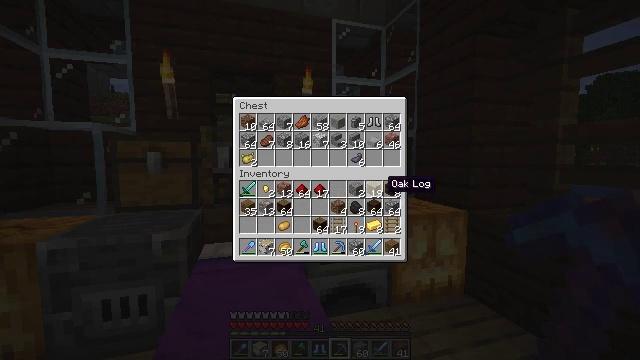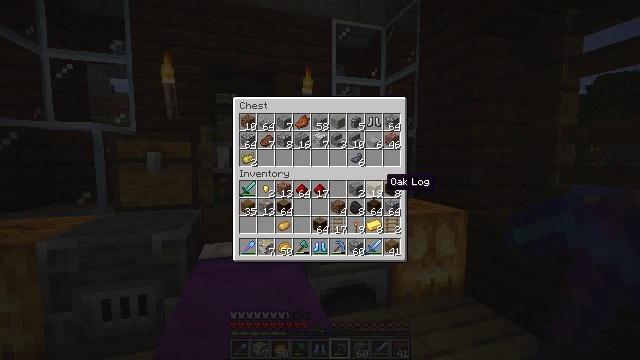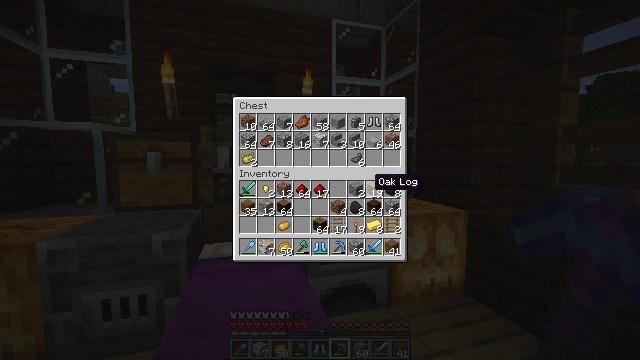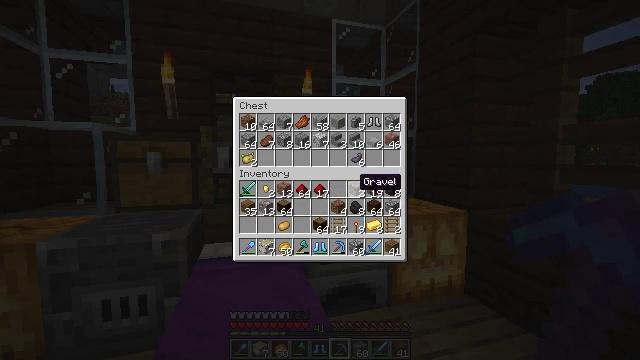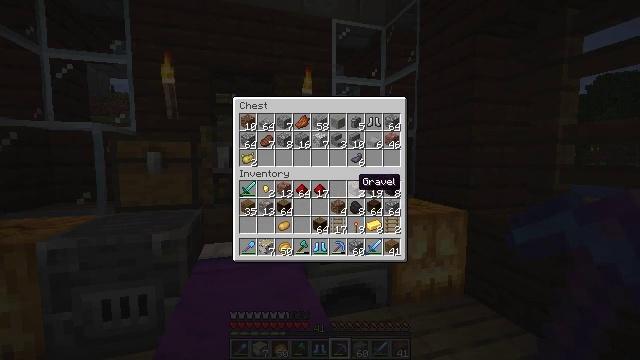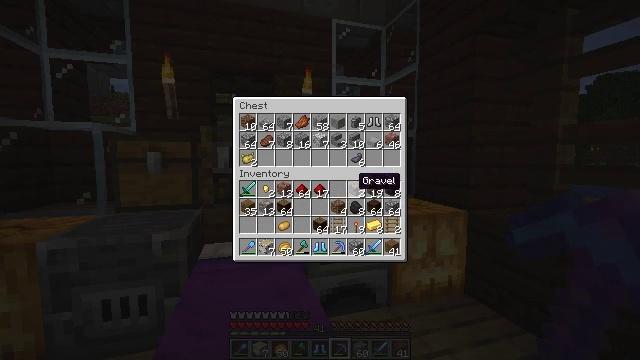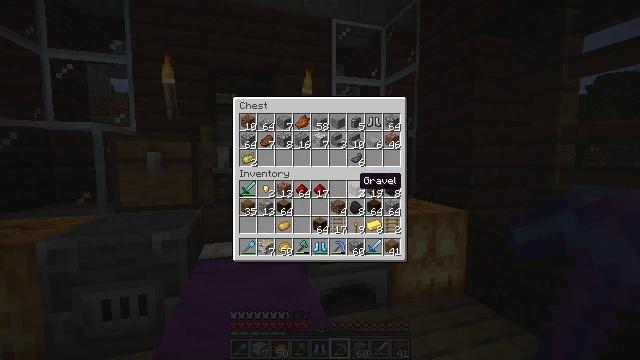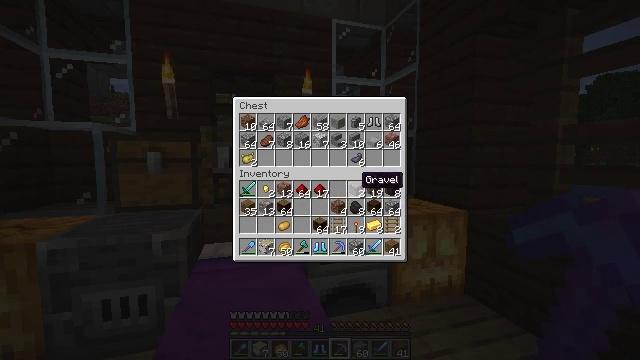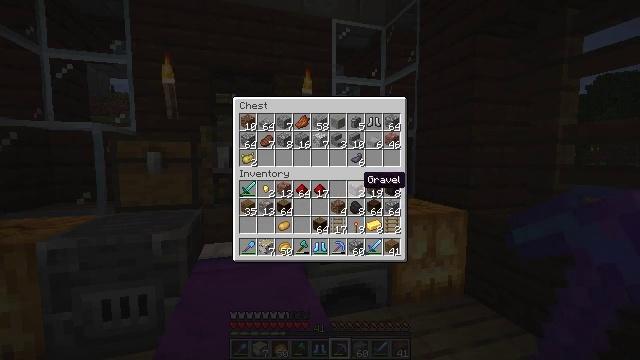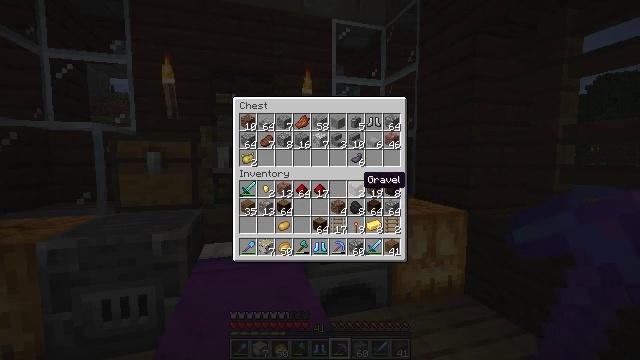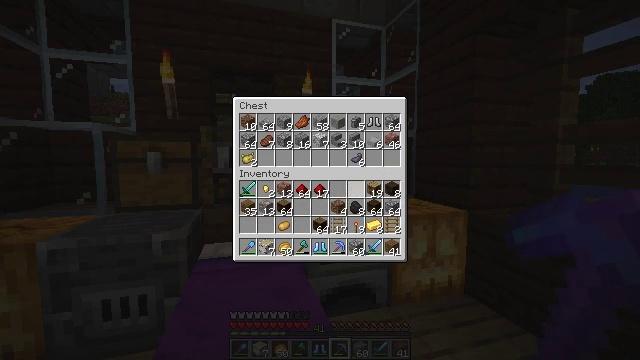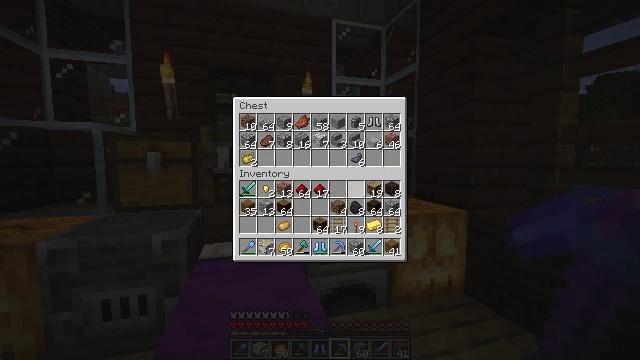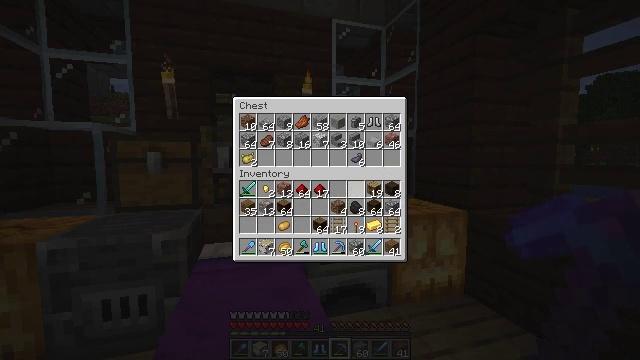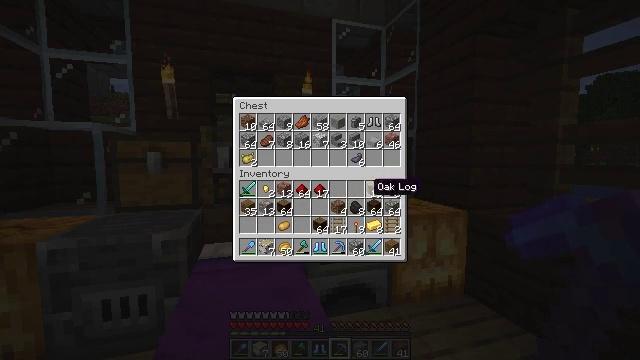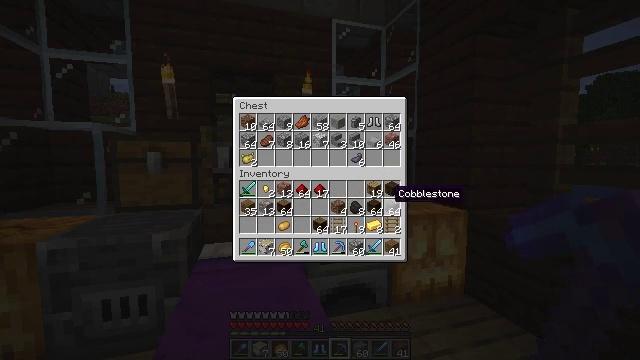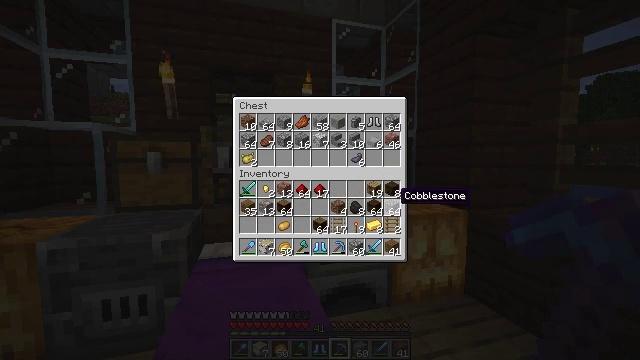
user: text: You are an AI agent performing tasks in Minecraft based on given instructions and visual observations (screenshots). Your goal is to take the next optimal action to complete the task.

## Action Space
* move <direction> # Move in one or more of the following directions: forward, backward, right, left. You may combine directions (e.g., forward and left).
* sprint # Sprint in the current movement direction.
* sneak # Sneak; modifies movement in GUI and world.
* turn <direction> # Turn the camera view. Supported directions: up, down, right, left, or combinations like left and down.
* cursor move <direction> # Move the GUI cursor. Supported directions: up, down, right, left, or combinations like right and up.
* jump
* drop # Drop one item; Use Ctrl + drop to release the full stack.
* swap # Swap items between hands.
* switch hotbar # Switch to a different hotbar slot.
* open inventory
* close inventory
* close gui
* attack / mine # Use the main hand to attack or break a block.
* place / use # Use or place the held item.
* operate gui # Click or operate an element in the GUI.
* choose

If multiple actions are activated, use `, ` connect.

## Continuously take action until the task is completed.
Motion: motion action
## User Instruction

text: Craft powered rail with the necessary materials.
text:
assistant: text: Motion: sneak
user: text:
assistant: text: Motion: sneak, cursor move left
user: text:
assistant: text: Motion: sneak, cursor move left
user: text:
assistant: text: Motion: sneak
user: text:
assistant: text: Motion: sneak
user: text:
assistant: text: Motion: sneak
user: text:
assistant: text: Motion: sneak
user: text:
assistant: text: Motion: sneak
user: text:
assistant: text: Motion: sneak
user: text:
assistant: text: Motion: sneak, operate gui
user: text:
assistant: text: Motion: sneak, operate gui
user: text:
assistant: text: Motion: sneak, operate gui
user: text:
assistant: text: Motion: sneak, cursor move right
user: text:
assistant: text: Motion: sneak, cursor move right and down
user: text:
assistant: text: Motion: sneak
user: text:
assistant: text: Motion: sneak
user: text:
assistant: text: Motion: sneak
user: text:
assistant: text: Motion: sneak
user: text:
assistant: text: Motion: sneak
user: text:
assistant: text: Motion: sneak
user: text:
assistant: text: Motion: sneak
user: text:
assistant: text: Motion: sneak
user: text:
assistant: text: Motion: sneak, operate gui
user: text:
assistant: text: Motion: sneak, operate gui
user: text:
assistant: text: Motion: sneak
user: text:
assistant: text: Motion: sneak
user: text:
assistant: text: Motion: sneak
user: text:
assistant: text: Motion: sneak
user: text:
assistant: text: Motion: sneak
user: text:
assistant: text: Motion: sneak